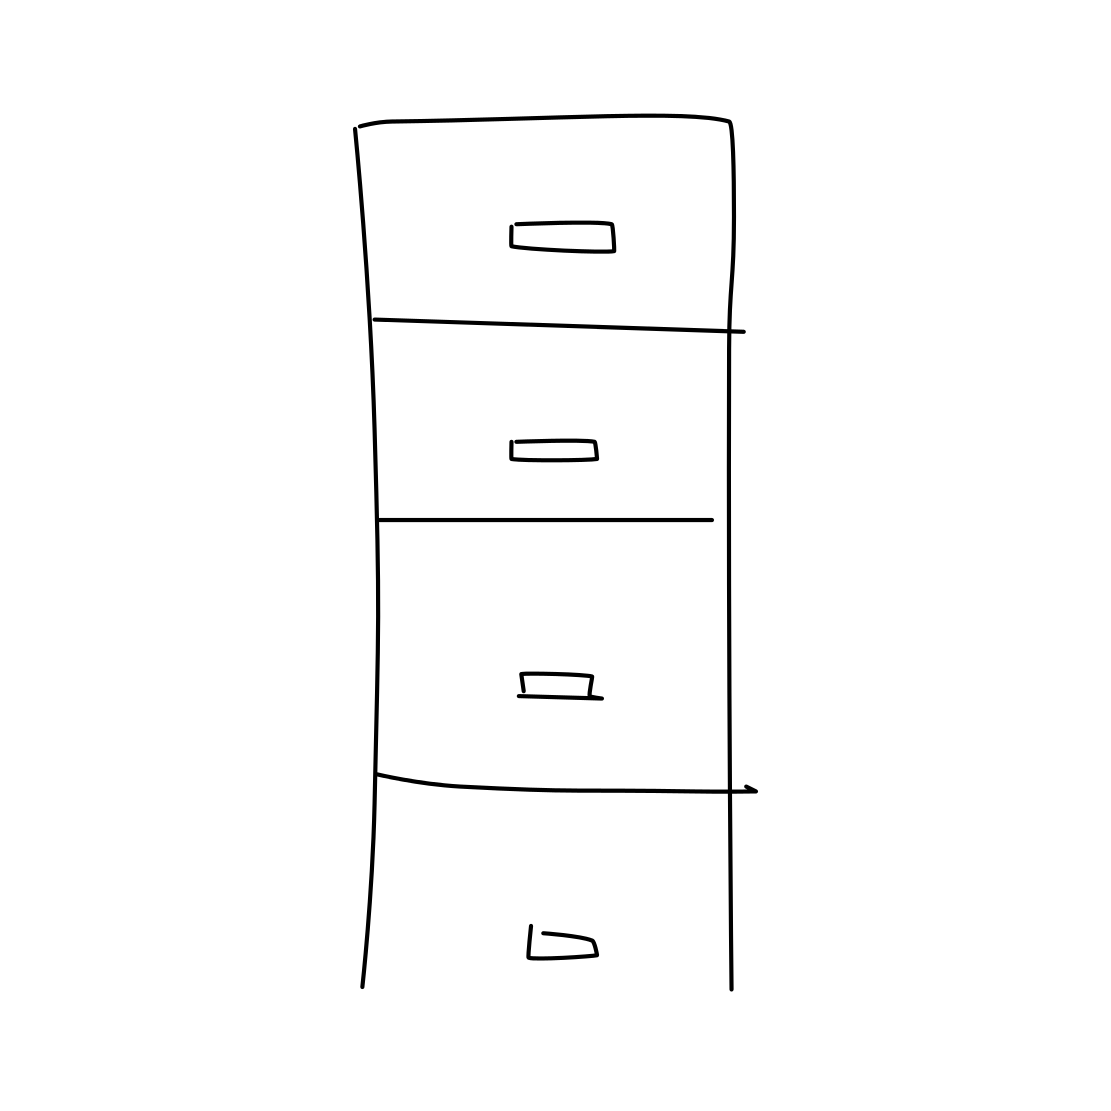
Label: cabinet